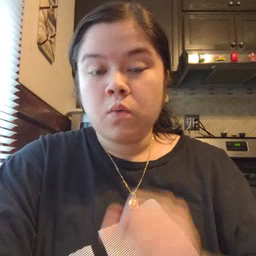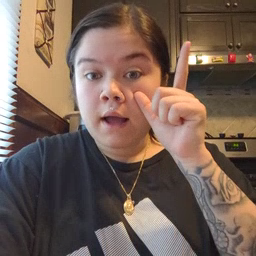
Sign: wake